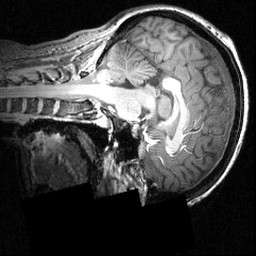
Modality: T1w
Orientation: sagittal
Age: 29
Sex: female
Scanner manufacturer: siemens
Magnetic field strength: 3.951 T
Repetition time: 1.5 s
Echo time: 0.00335 s